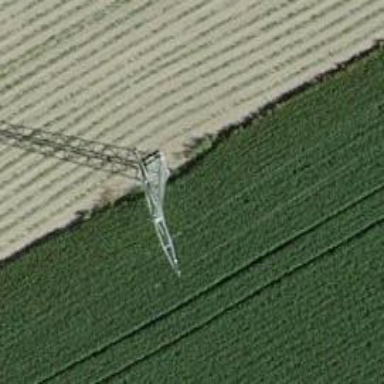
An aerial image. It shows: Power tower.